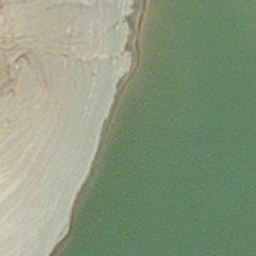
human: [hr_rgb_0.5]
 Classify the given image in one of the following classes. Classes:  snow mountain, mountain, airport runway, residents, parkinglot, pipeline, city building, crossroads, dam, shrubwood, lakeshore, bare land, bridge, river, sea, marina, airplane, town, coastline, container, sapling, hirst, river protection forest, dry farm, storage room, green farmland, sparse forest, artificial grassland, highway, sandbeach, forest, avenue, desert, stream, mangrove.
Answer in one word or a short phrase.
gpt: hirst